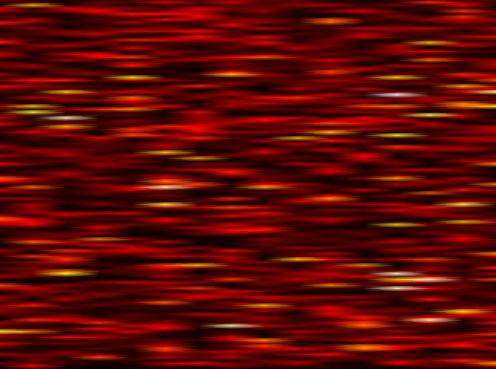
Label: OFDM